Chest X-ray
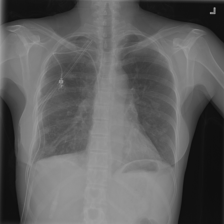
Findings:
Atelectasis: negative
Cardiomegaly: negative
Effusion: negative
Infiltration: negative
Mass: negative
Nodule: negative
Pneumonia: negative
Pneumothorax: negative
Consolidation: negative
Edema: negative
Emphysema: negative
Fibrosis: negative
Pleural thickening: negative
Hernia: negative